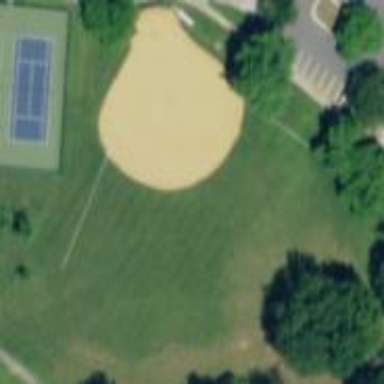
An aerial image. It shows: Baseball pitch for leisure land.